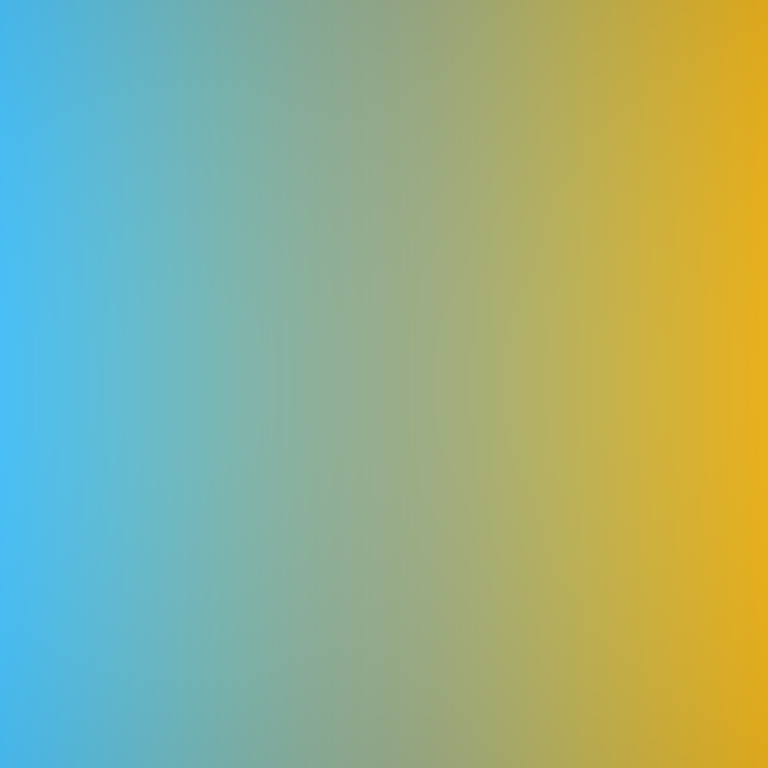
Abstract light effect, smooth gradient from cool blue to warm yellow, calm atmosphere, soft blend, no room, no furniture, no objects.